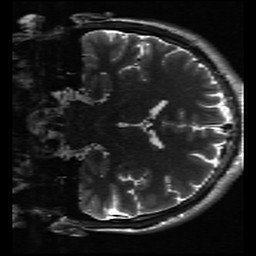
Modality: inplaneT2
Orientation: coronal